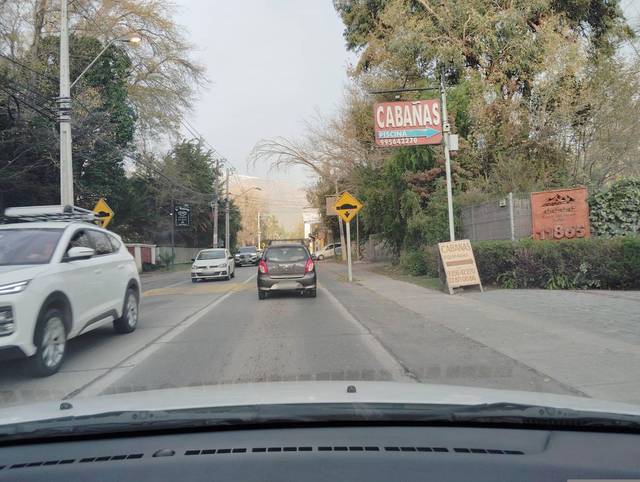
Region: Chile
Coordinates: -33.59, -70.384